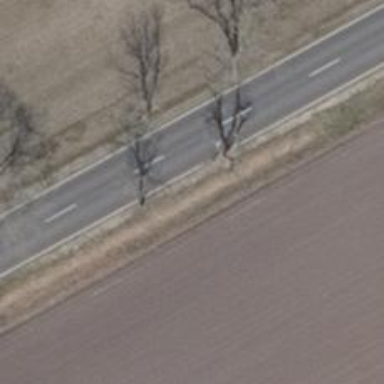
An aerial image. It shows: Deciduous broadleaved tree.